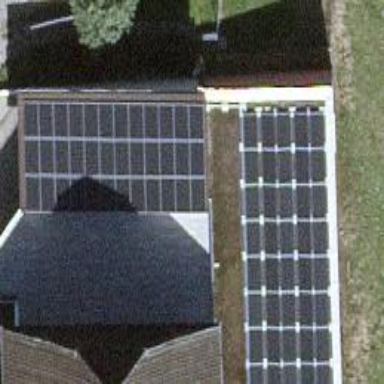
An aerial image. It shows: Solar power generator with photovoltaic panels.